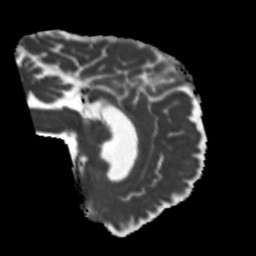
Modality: MD
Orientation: sagittal
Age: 60
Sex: male
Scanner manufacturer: siemens
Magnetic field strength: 3 T
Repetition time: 5.25 s
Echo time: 0.08 s